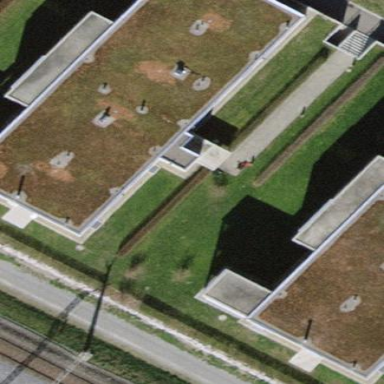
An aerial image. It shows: Apartment building with flat roof.